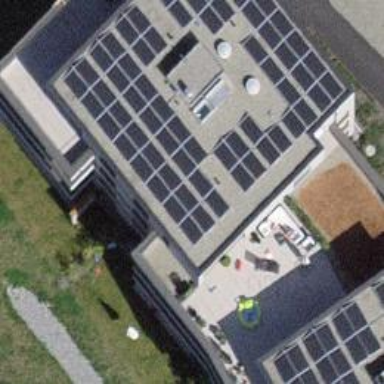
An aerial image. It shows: Solar power generator.